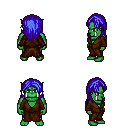
a pixel art fantasy rpg character, male body template, orc, green skin, brown robe, gold greaves, blue long hairstyle, four views (front, back, left, right), 2x2 character sprite sheet, small pixel art, hard edges, no anti-aliasing